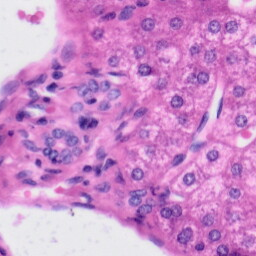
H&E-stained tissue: Liver